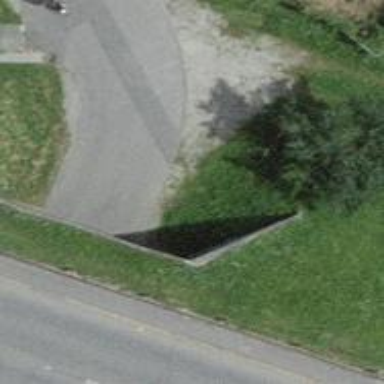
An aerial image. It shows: Residential road with asphalt surface passing through tunnel.